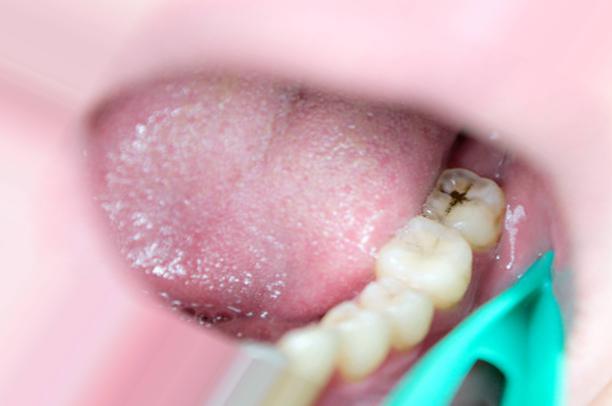
Condition: Caries